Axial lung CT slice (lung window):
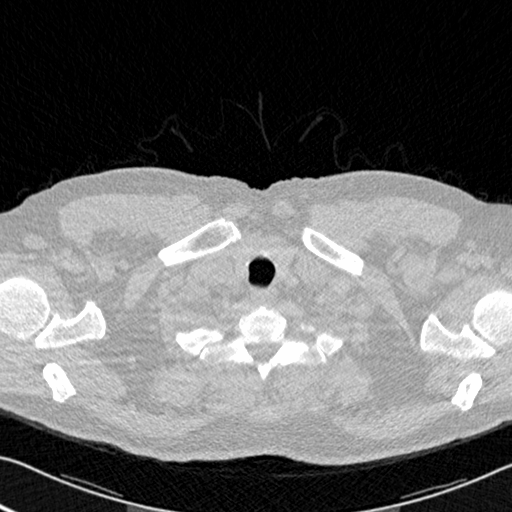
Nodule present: no